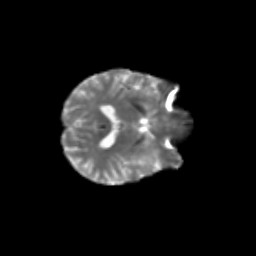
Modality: T2w
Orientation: axial
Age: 33
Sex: female
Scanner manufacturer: siemens
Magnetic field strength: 3 T
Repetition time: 1.8 s
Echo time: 0.07 s